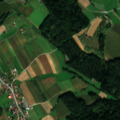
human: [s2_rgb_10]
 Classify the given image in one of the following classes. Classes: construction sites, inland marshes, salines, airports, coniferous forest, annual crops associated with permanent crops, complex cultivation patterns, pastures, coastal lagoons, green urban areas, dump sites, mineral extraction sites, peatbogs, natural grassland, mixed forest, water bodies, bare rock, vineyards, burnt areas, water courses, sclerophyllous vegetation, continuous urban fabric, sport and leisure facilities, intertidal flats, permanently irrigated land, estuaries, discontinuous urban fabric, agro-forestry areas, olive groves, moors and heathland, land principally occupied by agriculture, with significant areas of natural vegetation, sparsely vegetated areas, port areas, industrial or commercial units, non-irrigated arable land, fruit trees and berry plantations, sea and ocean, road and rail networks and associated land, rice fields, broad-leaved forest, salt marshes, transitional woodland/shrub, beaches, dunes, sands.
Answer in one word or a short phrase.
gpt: complex cultivation patterns, broad-leaved forest, mixed forest